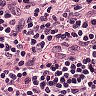
Metastatic tissue present: no